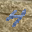
Label: 4